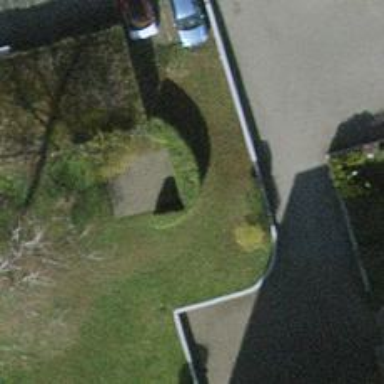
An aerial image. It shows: Hedge barrier.